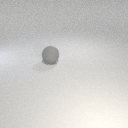
large gray rubber sphere